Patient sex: M
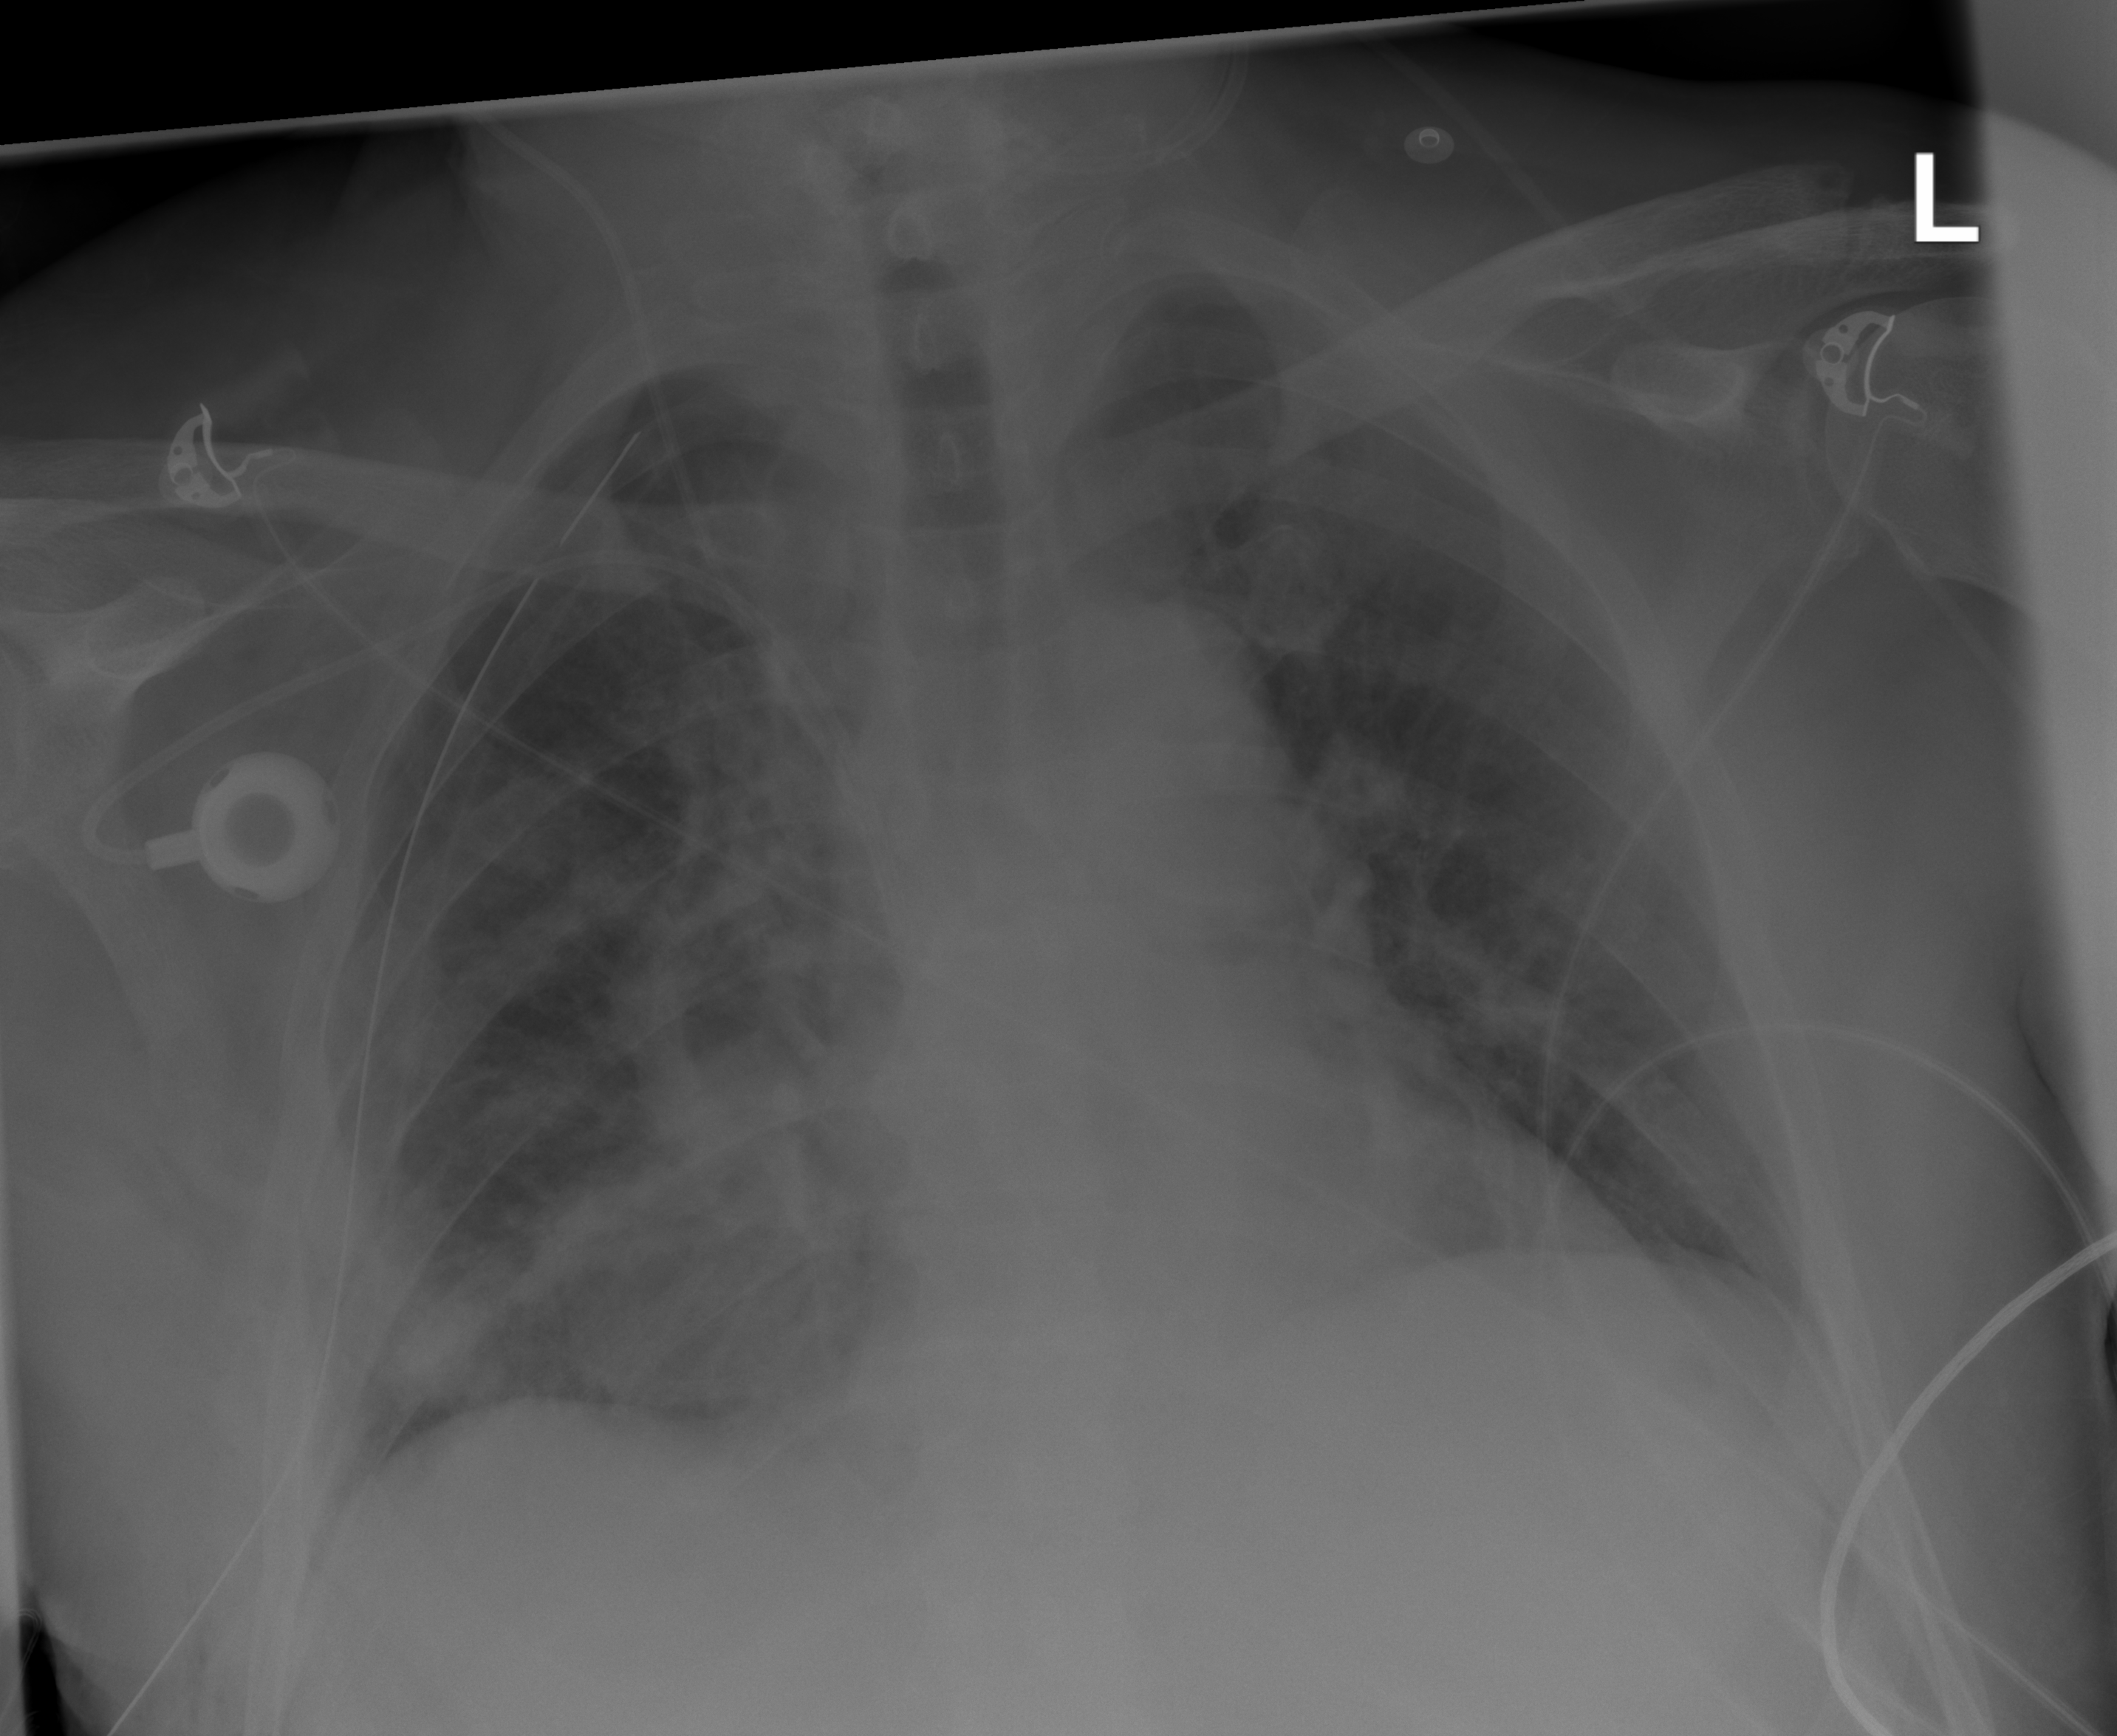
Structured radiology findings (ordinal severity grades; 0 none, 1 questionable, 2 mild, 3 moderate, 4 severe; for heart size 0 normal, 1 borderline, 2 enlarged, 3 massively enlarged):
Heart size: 1
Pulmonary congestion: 2
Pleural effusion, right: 0
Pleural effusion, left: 0
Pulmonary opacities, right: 3
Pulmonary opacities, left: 2
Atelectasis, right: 3
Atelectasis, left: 2